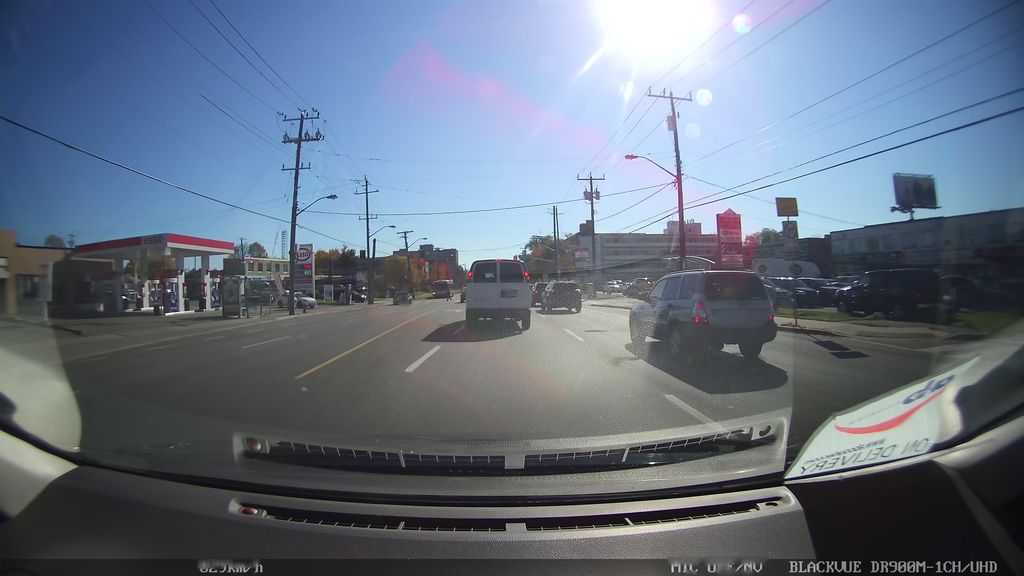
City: toronto